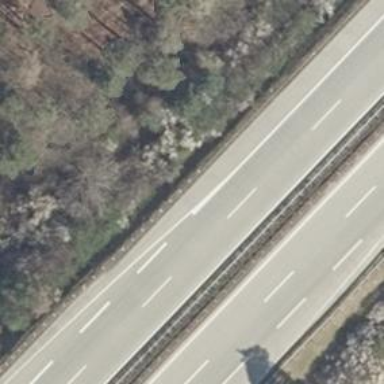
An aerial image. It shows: Motorway with concrete surface.